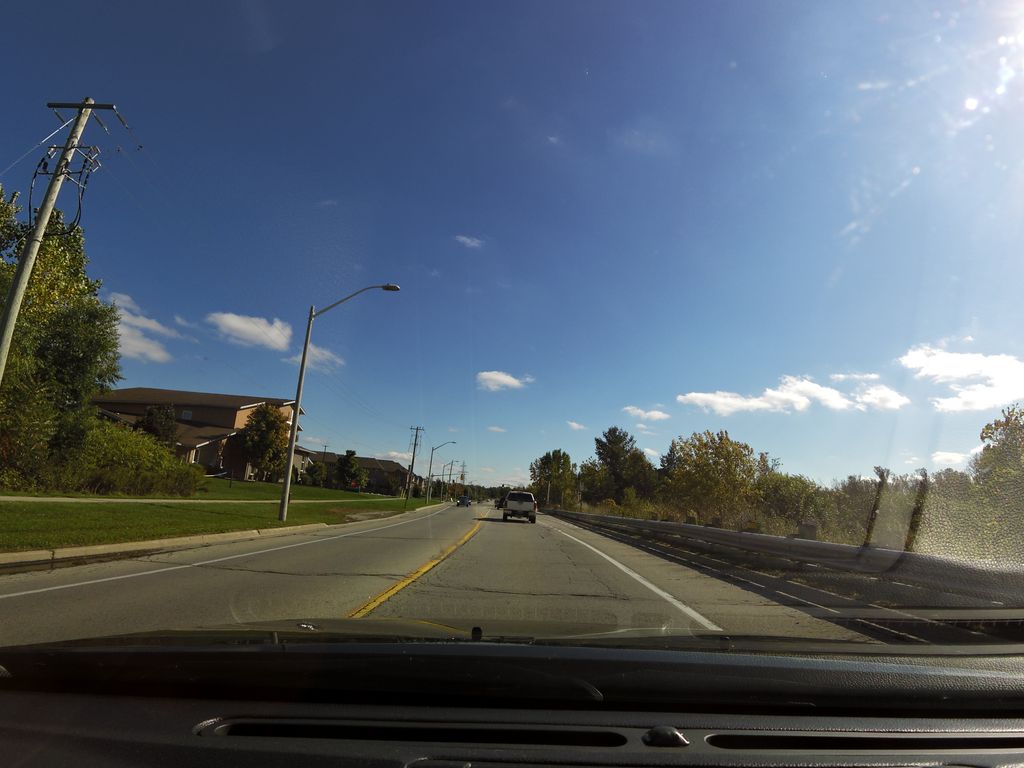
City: hamilton